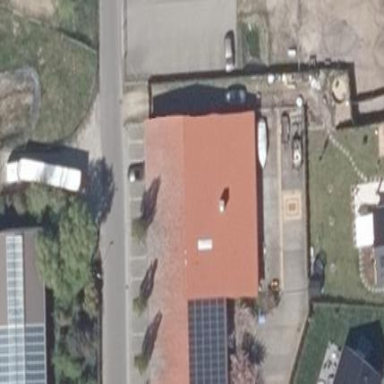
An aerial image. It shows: Industrial building.